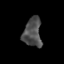
Tissue: skin
Cell type: Epithelial cells
Senescence score: 0.2557
Nuclear area (px): 506
Mean DAPI intensity: 79.445